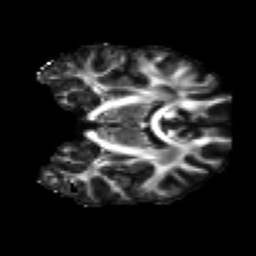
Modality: FA
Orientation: coronal
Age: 29
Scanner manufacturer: siemens
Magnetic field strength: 3 T
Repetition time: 4.52 s
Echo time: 0.084 s